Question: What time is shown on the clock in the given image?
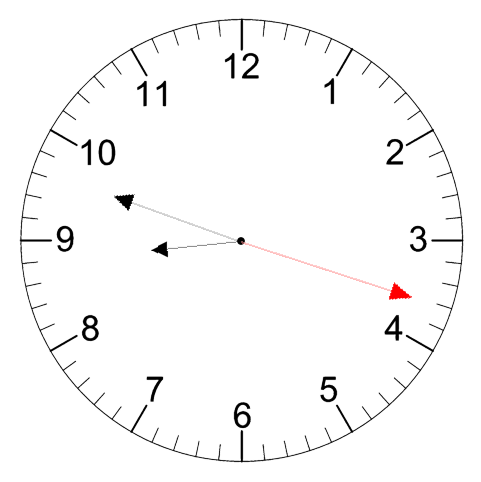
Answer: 08:48:18